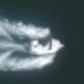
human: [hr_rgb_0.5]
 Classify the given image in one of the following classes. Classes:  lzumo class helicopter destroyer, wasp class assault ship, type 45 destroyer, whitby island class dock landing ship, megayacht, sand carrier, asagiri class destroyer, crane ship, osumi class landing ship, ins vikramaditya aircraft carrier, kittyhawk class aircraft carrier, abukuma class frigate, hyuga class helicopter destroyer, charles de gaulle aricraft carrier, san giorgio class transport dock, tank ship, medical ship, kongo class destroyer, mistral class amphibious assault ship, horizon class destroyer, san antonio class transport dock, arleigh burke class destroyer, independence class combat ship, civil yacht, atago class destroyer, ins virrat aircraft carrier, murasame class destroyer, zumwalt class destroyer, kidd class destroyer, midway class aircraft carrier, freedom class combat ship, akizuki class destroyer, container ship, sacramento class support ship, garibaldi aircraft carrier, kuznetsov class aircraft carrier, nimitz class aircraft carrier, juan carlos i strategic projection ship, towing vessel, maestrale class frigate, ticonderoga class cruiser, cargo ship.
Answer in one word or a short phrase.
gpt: Civil yacht